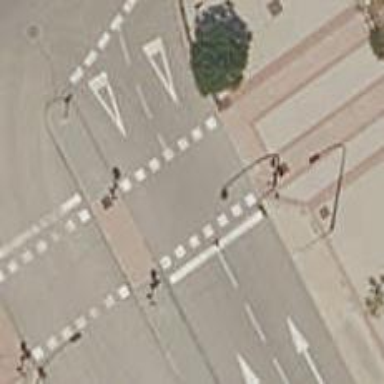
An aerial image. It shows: Uncontrolled crossing on the road.